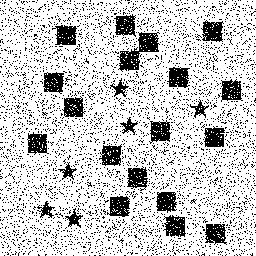
Squares: 18
Triangles: 0
Stars: 6
Total shapes: 24